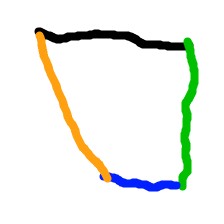
Shape: trapezoid